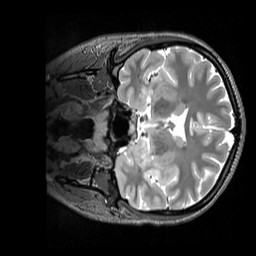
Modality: T2w
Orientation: coronal
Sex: female
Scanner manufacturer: siemens
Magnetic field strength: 3 T
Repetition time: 3.2 s
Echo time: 0.409 s